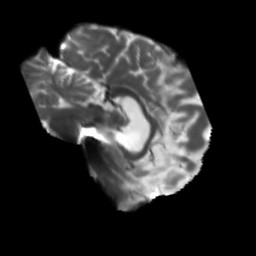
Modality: T2w
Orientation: sagittal
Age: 56
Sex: male
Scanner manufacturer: siemens
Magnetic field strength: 3 T
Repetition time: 5.25 s
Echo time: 0.08 s